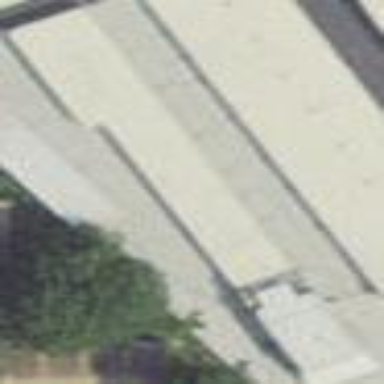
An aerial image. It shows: Commercial building.